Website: slack
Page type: payment
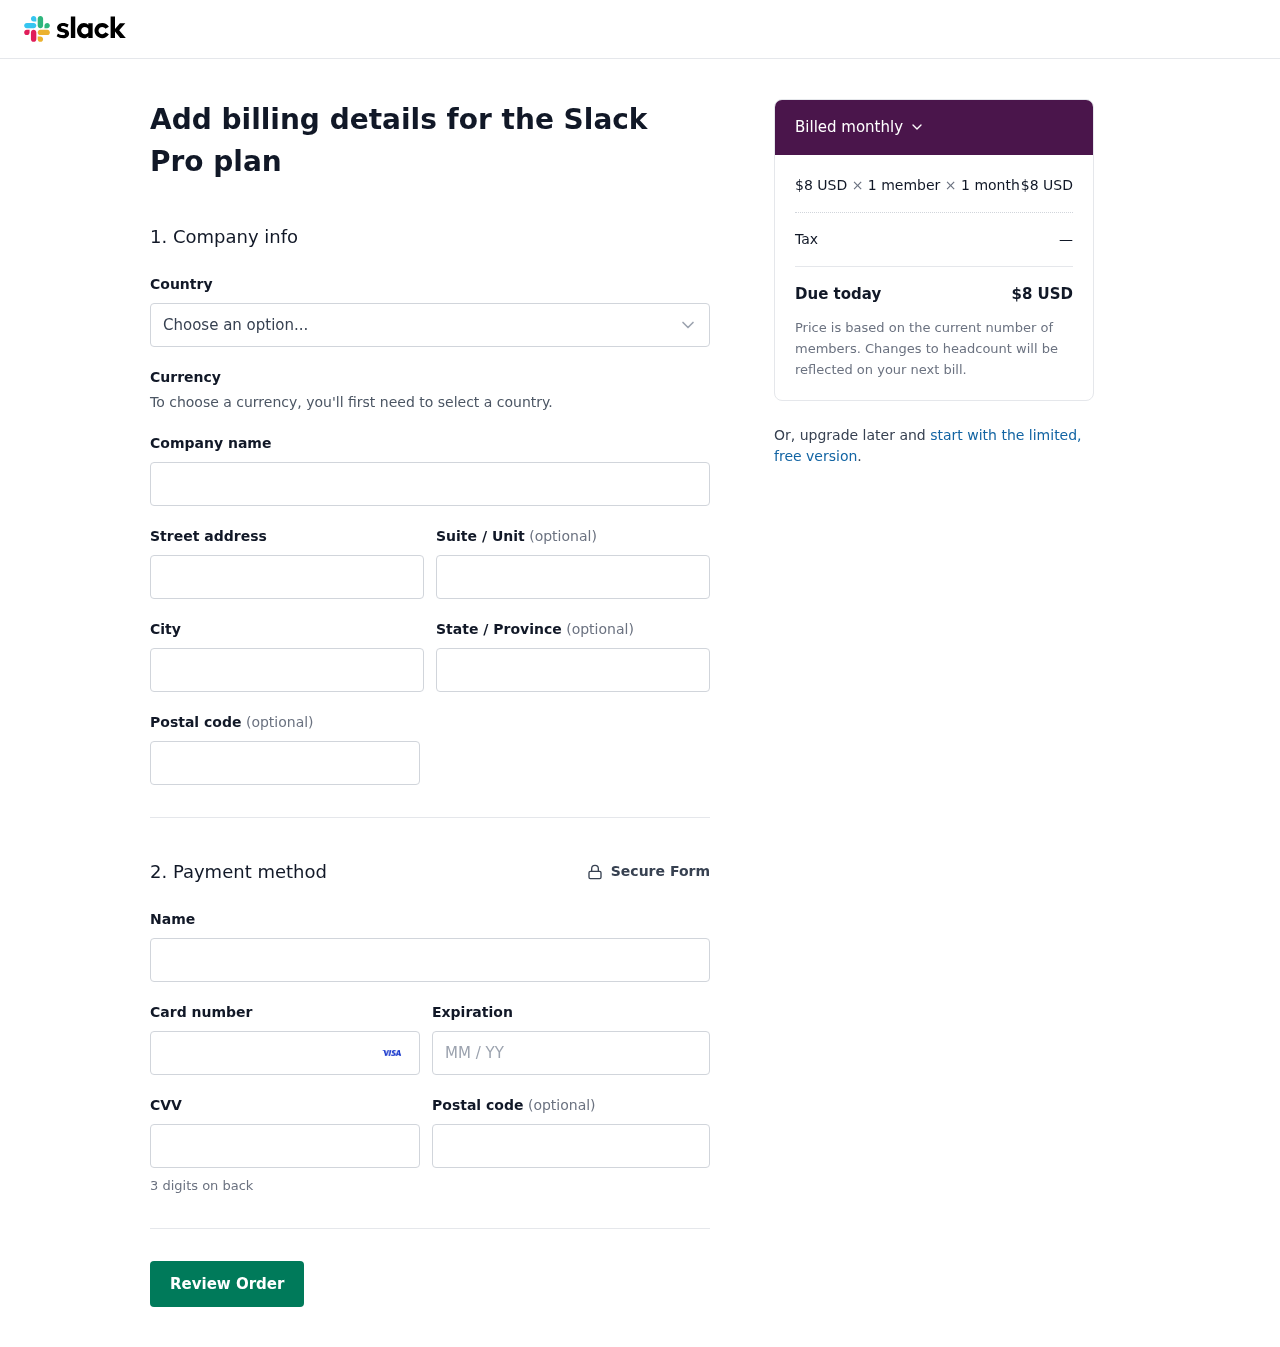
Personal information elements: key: PII_COUNTRY
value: United States
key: PII_COMPANY
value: Nelson-Warner
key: PII_STREET
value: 48529 Fischer Port
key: PII_CITY
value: Jodyburgh
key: PII_STATE
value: Utah
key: PII_POSTCODE
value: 26151
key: PII_FULLNAME
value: William Gray
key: PII_CARD_NUMBER
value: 4628 7312 3011 9483
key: PII_CARD_EXPIRY
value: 12/27
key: PII_CARD_CVV
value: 806
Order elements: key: ORDER_PRICE_PER_MEMBER
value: $8 USD
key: ORDER_NUM_MEMBERS
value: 1 member
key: ORDER_NUM_MONTHS
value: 1 month
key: ORDER_SUBTOTAL
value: $8 USD
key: ORDER_TAX
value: —
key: ORDER_TOTAL
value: $8 USD